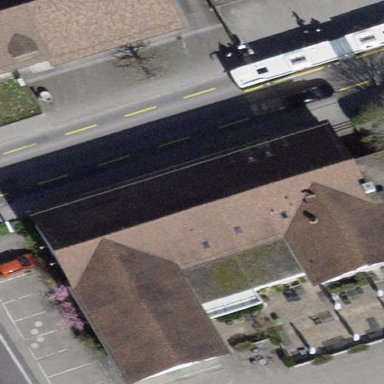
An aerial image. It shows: Restaurant building.